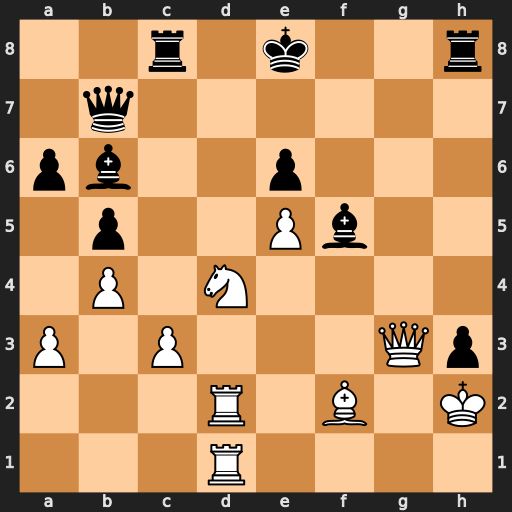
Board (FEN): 2r1k2r/1q6/pb2p3/1p2Pb2/1P1N4/P1P3Qp/3R1B1K/3R4
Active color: w
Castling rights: k
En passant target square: -
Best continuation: Nxf5 Qg2+ Qxg2 hxg2+ Kxg2